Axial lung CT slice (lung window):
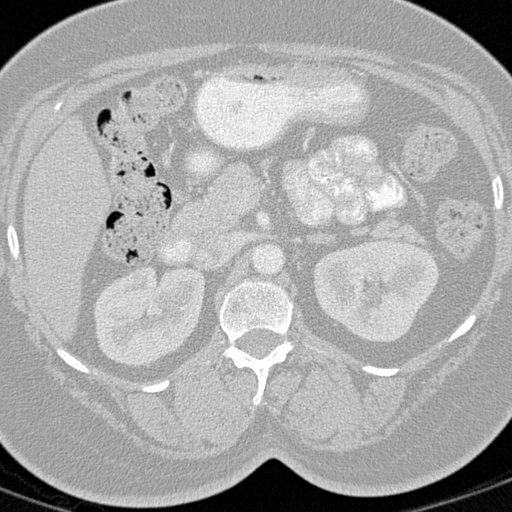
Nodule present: no